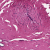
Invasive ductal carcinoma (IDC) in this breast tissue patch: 0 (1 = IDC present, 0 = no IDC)